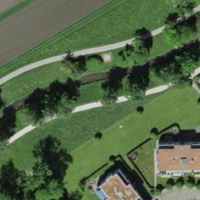
EUNIS habitat code: 52
Species observed at this site:
Episyrphus balteatus